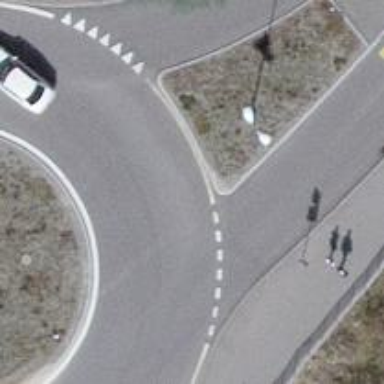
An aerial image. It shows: Residential road with asphalt surface. It includes roundabout and has no sidewalk.